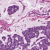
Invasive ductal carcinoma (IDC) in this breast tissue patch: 1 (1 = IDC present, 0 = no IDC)